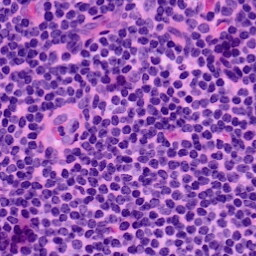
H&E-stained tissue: LymphNode